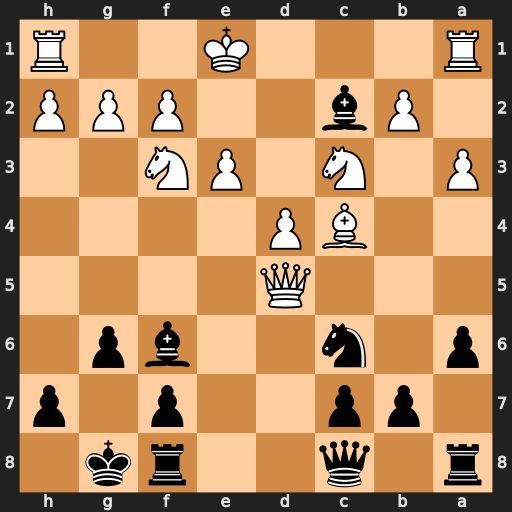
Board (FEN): r1q2rk1/1pp2p1p/p1n2bp1/3Q4/2BP4/P1N1PN2/1Pb2PPP/R3K2R
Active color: b
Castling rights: KQ
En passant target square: -
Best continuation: Ne7 Qc5 b6 Qb4 Nc6